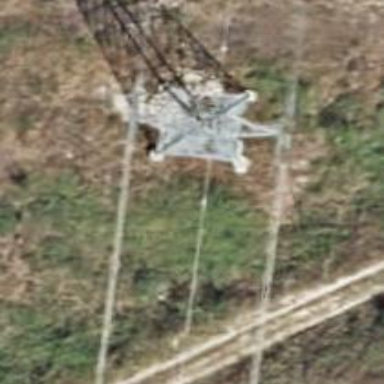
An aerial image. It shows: Power line is depicted.